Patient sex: F
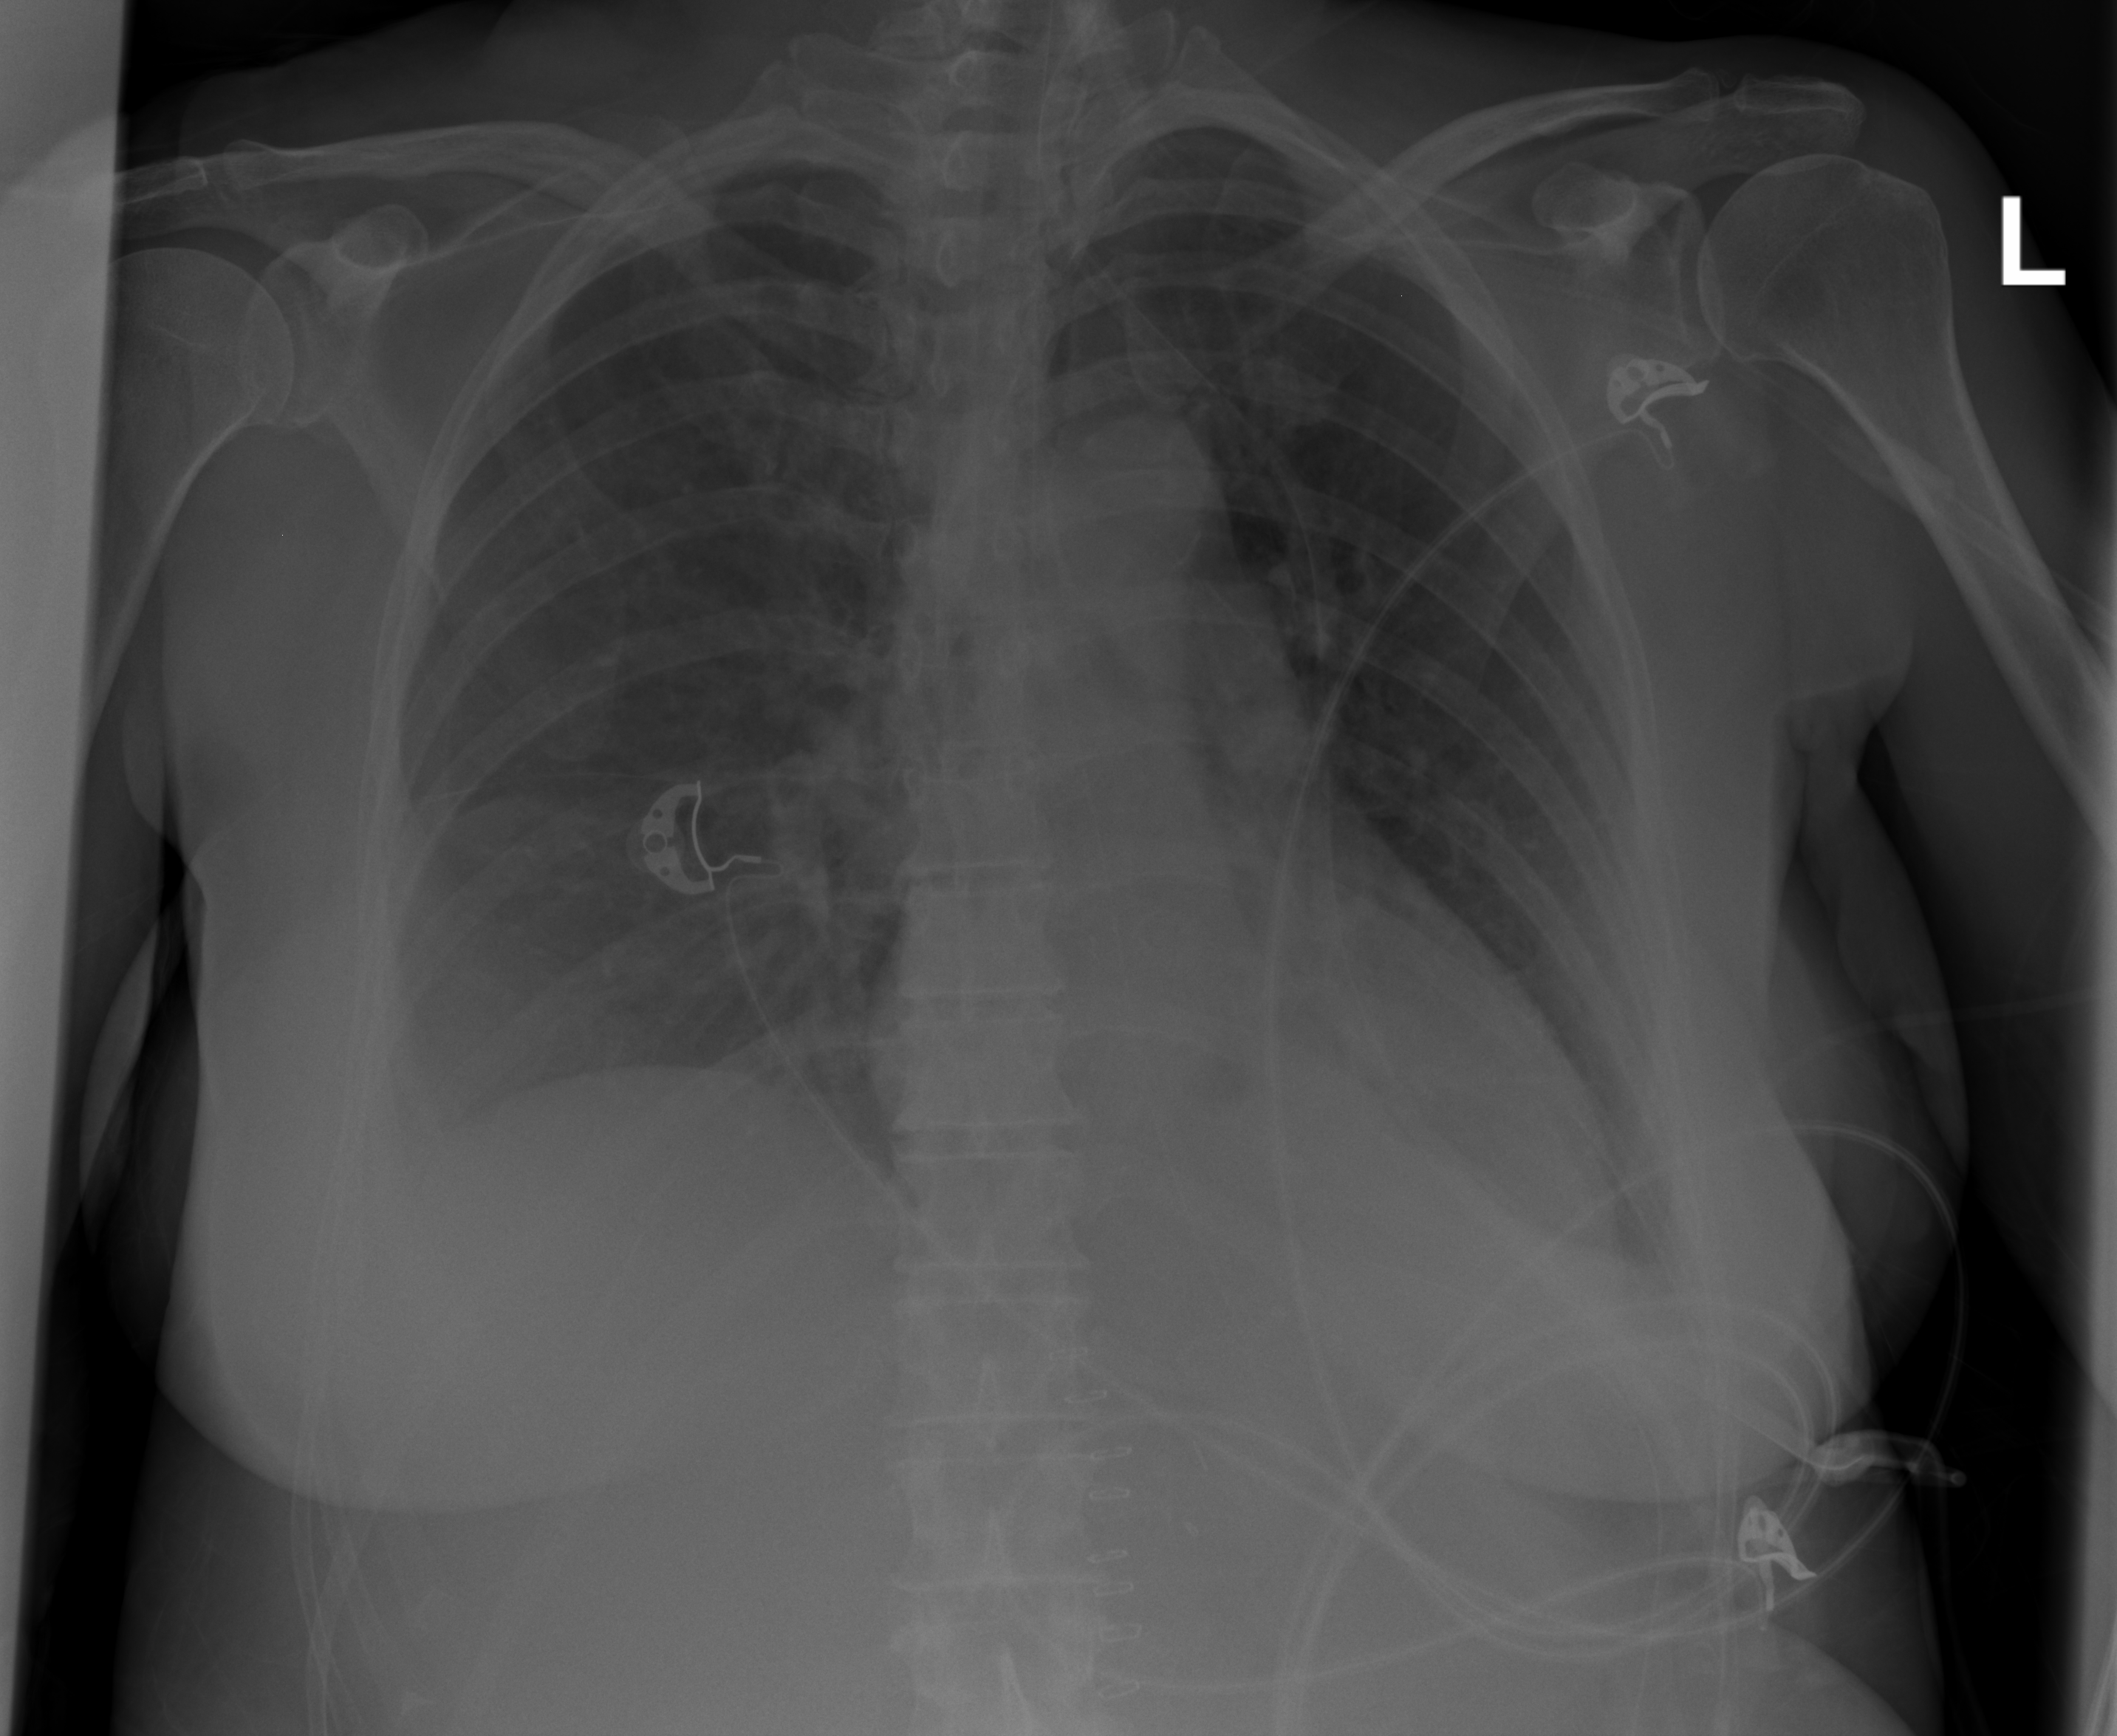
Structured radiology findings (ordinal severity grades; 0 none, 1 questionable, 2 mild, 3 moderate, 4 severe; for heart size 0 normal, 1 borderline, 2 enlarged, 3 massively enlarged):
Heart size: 0
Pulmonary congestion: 0
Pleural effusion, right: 2
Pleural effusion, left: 0
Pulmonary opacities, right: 0
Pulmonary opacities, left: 0
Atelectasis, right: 2
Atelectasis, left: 2